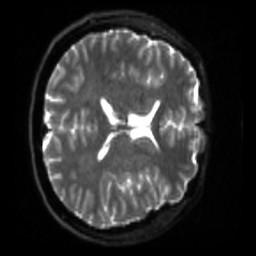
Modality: sbref
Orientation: axial
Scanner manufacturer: siemens
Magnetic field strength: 3 T
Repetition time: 4 s
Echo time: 0.0594 s